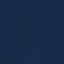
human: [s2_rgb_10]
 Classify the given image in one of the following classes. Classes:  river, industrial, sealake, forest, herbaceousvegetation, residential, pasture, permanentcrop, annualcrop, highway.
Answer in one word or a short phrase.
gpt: SeaLake